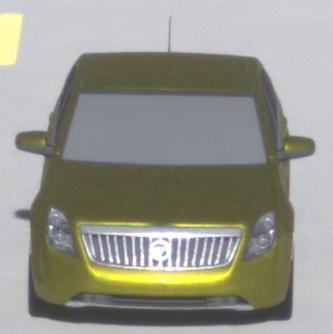
Make: Mercury
Model: Milan
Detailed model: -
Model produced from: 2009
Model produced until: 2010
Doors: 4
Color: yellow
Road condition: dry road
Daytime: morning or afternoon
Contrast: high contrast